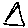
Label: triangle